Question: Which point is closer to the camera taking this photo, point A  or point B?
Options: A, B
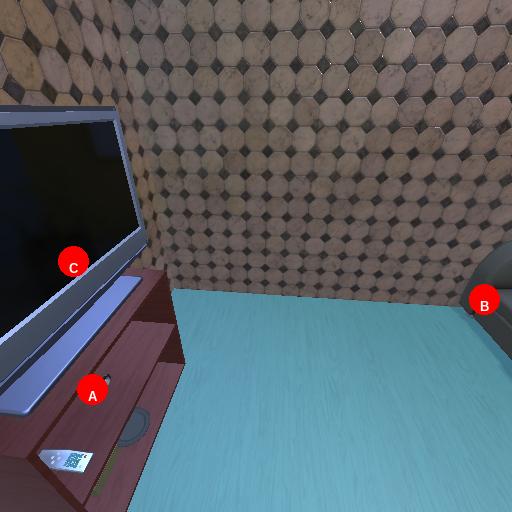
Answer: A